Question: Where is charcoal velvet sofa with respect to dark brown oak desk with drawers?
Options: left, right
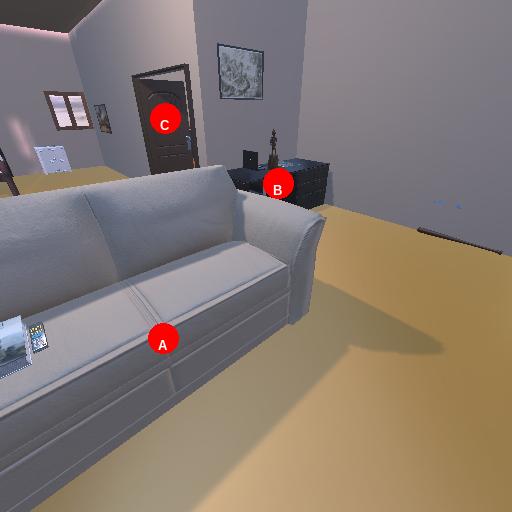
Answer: left